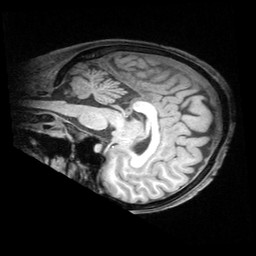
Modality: T1w
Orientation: sagittal
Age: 29
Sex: female
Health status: healthy